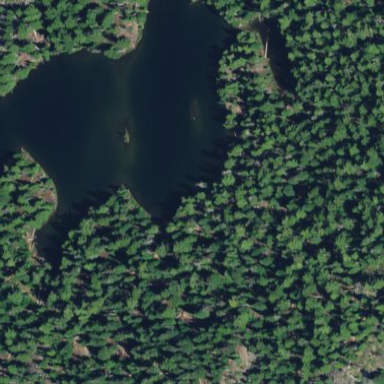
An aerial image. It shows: Serene lake.